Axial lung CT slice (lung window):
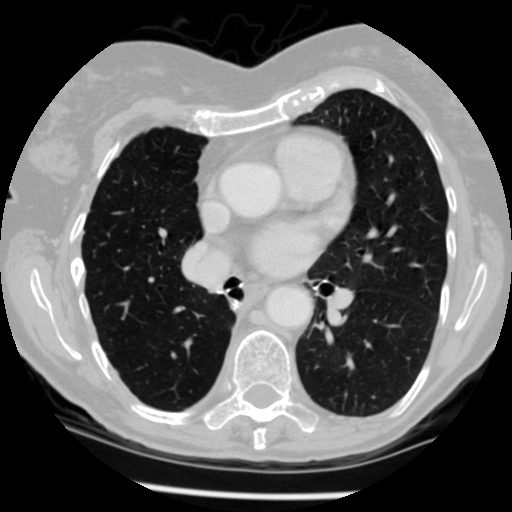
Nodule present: no